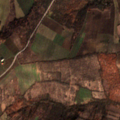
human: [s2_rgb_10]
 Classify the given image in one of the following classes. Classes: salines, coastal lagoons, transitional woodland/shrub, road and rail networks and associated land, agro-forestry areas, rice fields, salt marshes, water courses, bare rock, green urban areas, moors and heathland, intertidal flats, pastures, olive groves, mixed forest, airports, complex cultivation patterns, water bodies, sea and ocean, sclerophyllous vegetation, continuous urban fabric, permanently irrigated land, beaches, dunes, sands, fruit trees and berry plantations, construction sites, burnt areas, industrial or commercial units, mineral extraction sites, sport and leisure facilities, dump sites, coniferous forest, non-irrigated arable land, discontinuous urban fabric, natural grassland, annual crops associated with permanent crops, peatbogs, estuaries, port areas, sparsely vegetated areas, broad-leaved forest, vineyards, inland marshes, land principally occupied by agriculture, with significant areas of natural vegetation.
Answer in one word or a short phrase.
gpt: vineyards, pastures, complex cultivation patterns, land principally occupied by agriculture, with significant areas of natural vegetation, transitional woodland/shrub